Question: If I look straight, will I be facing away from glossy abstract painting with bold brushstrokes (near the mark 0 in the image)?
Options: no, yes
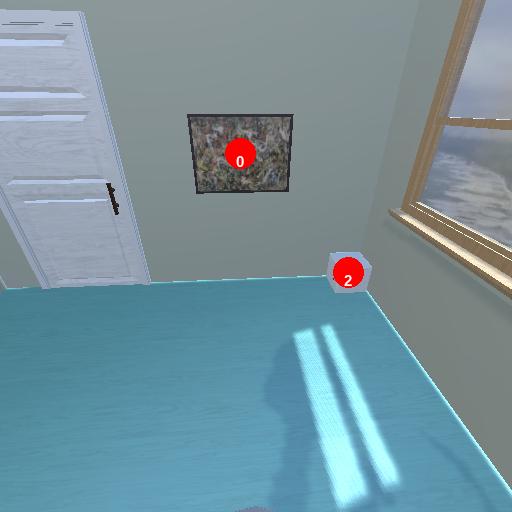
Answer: no